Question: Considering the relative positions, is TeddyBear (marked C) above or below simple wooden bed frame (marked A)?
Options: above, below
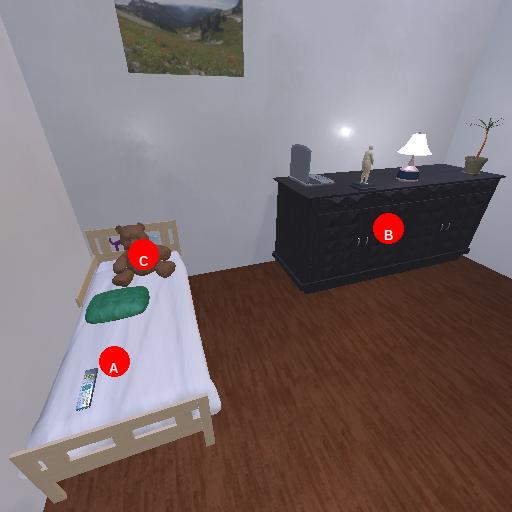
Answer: above